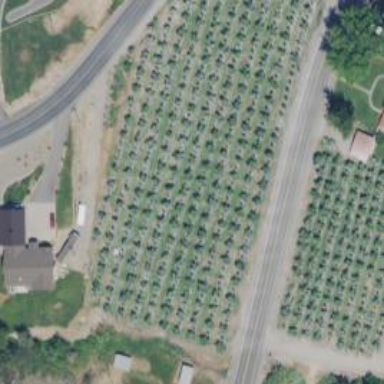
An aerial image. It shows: Orchard.